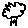
Label: tree